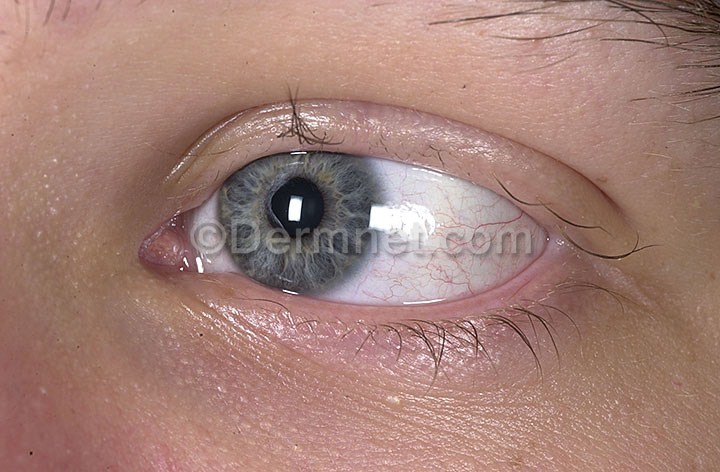
Disease: Hair Loss Photos Alopecia and other Hair Diseases